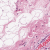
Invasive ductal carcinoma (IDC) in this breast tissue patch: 0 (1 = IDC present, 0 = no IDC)